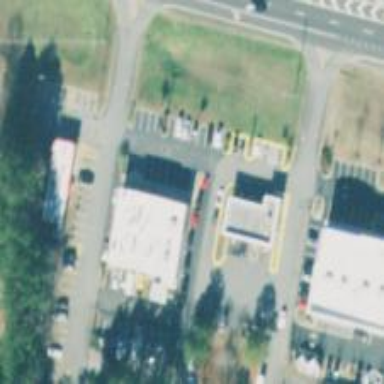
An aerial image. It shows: Veterinary facility.